Interaction volume radius: 10 \u00c5
Interaction volume height: 30 \u00c5
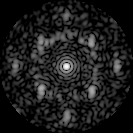
Disorder parameter: 0.5454